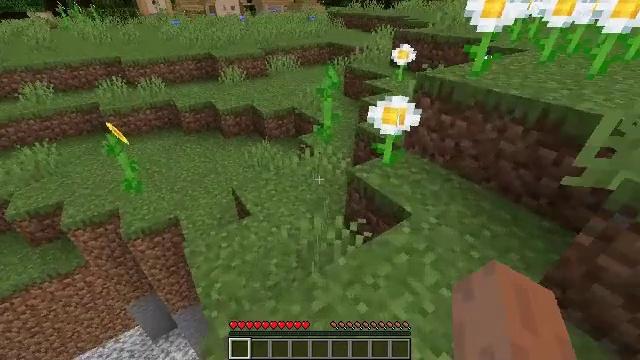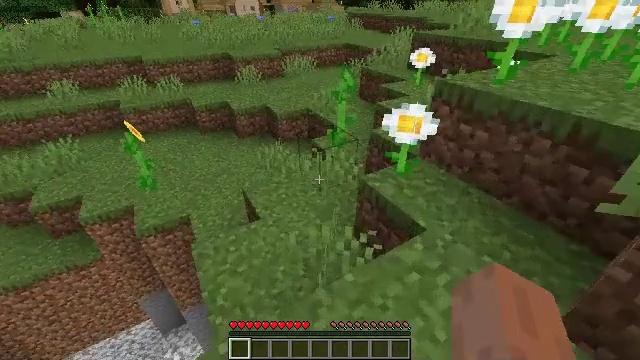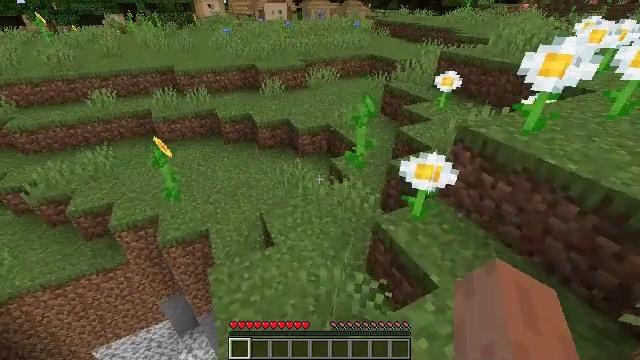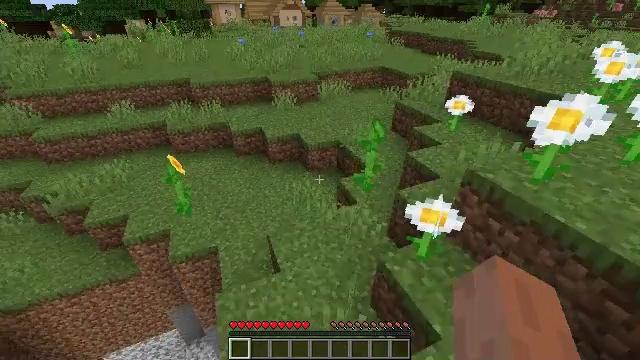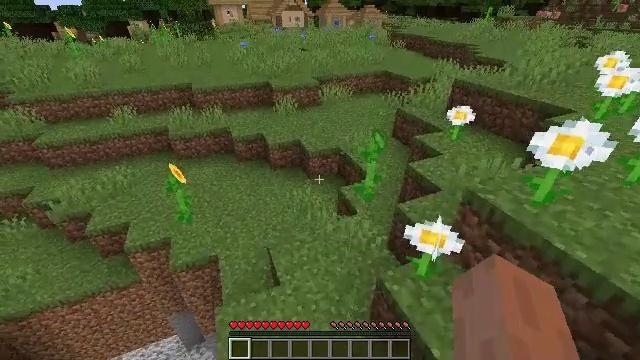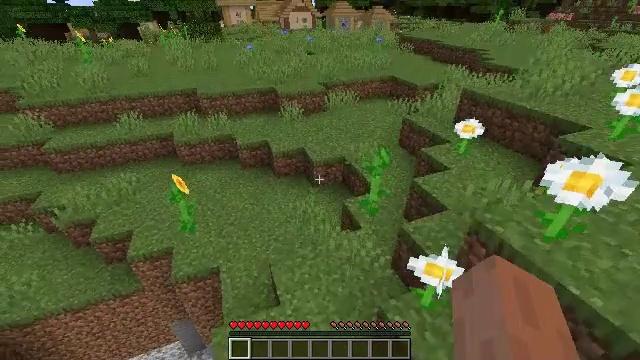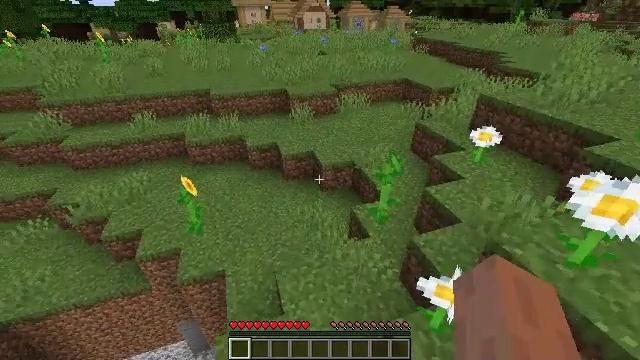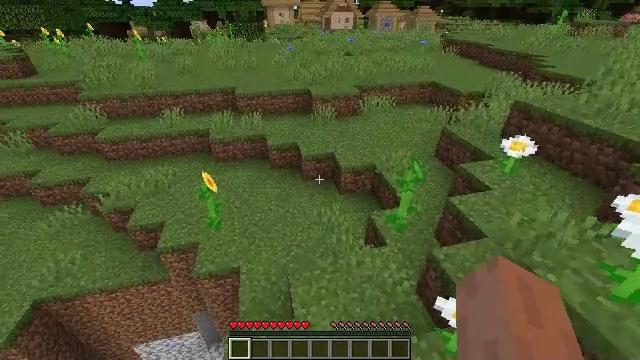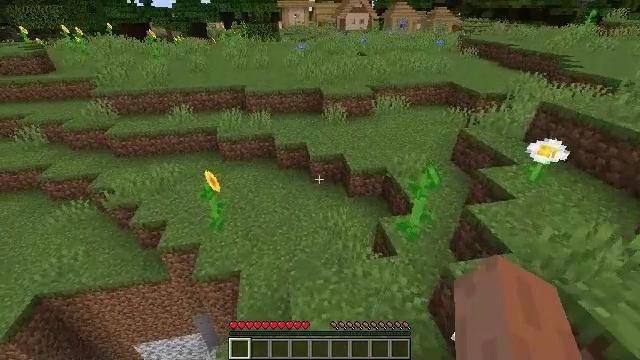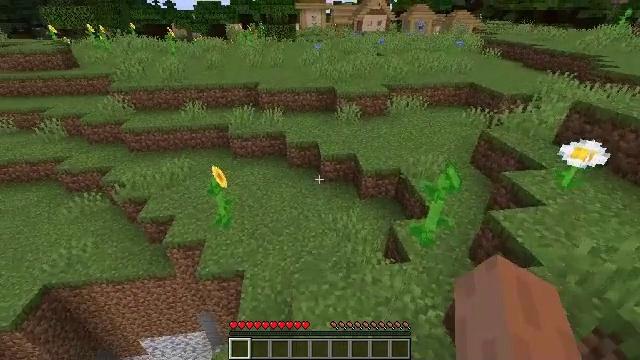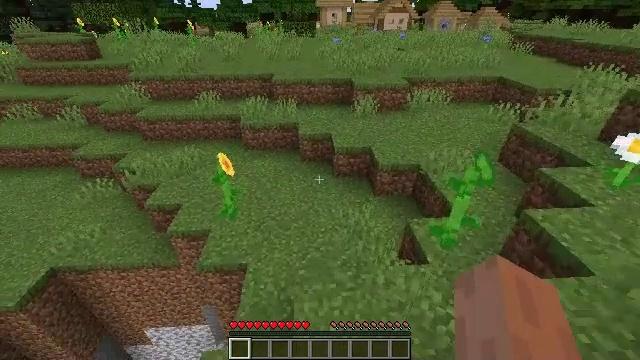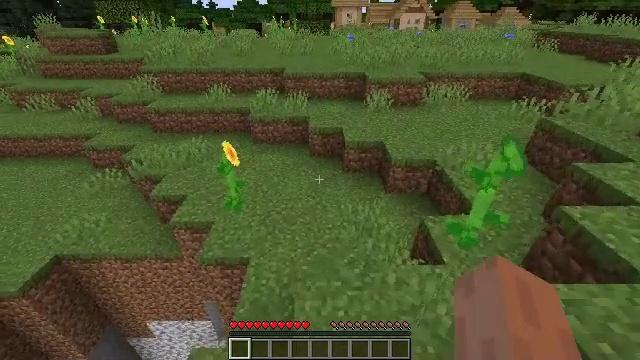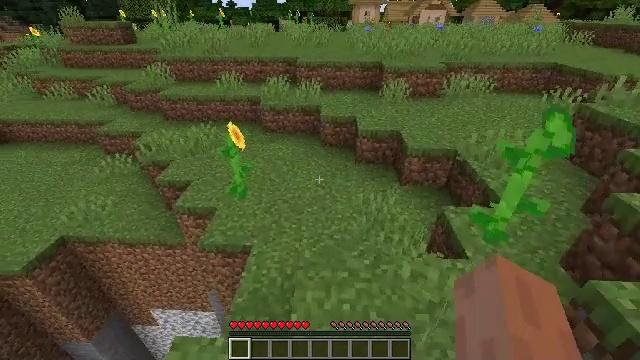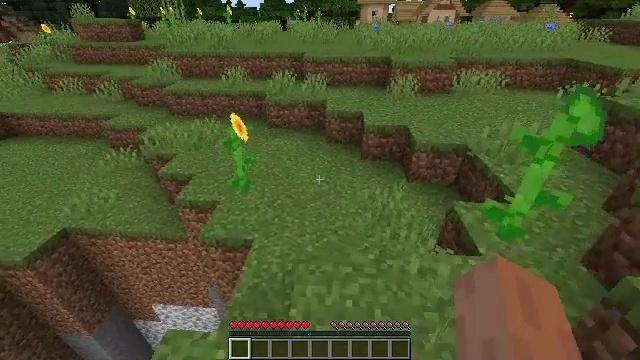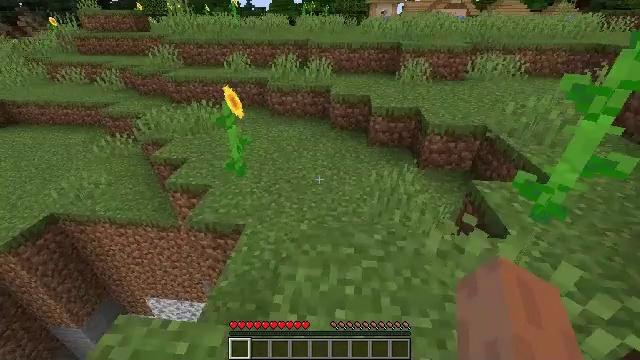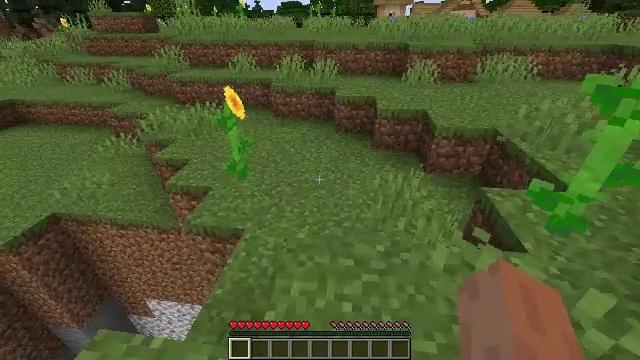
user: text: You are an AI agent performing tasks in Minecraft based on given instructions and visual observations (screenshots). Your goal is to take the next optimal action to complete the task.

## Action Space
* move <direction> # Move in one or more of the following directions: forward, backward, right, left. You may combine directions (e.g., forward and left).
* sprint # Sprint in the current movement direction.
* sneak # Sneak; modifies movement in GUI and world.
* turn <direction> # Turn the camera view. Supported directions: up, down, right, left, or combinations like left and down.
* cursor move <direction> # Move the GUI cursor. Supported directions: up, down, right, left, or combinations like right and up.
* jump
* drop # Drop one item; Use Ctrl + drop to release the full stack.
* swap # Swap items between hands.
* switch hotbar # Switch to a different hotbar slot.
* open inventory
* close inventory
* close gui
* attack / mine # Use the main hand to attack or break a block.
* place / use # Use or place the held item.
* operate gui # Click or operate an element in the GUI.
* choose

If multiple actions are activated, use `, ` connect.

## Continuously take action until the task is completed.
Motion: motion action
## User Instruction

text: Collect the oak planks from the structure.
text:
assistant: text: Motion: move forward, turn left, jump
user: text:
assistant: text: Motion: move forward, turn left, jump
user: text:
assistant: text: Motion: move forward, turn left, jump
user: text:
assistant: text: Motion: move forward, jump
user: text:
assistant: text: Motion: move forward, turn left, jump
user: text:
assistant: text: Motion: move forward, turn left, jump
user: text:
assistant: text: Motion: move forward, turn left, jump
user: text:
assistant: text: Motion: move forward, turn left
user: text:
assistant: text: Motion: move forward, turn left
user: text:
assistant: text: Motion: move forward, turn left
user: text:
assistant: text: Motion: move forward, turn left
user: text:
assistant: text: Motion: turn left
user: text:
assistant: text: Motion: turn left
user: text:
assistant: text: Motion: turn left
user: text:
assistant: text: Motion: turn left
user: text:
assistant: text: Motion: move forward, turn left
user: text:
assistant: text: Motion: move forward, turn left
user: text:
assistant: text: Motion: move forward, turn left
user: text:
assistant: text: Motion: move forward, turn left
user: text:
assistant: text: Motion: move forward
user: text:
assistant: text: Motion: move forward
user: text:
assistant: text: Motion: move forward, turn left
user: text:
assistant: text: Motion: move forward, turn left
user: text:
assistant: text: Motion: move forward, turn left
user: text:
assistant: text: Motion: move forward, turn left
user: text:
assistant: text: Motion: move forward, turn left
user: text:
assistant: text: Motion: move forward, turn left, jump
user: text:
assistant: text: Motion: move forward, turn left and up, jump
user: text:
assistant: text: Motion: move forward, turn left, jump
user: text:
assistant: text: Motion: move forward, turn left, jump